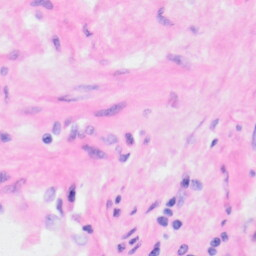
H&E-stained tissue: Kidney